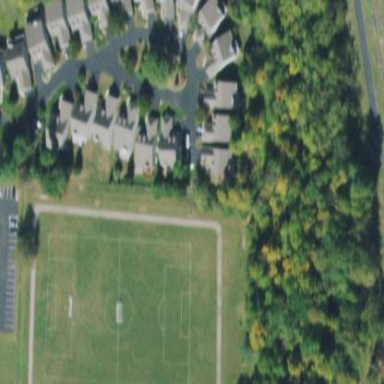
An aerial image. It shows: Soccer pitch designated for leisure and sports activities.